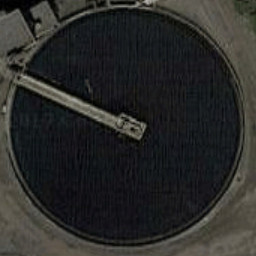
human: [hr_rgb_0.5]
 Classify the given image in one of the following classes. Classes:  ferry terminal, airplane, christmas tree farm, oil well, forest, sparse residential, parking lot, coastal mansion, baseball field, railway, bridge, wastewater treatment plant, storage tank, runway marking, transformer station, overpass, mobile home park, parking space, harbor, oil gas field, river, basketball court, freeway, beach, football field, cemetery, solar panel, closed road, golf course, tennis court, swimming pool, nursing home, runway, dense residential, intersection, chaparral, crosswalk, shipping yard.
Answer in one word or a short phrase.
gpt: wastewater treatment plant